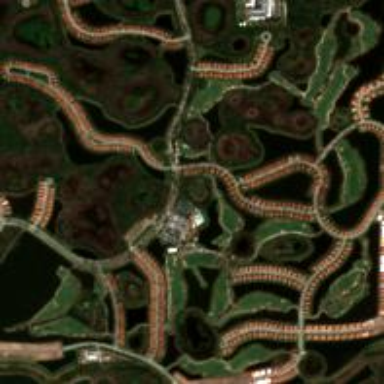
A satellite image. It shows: Golf course.